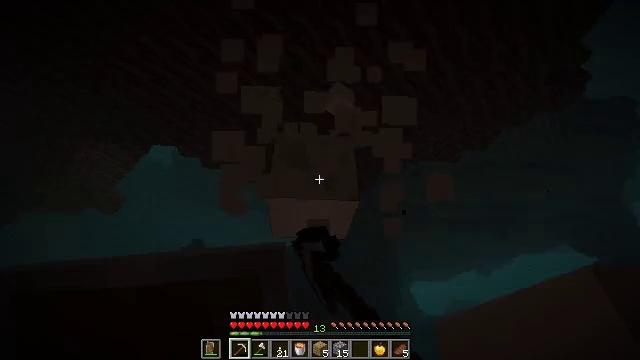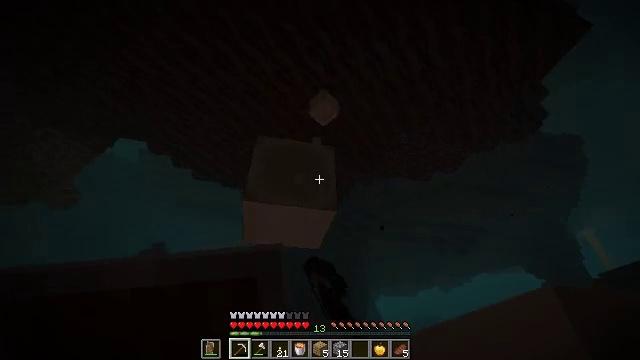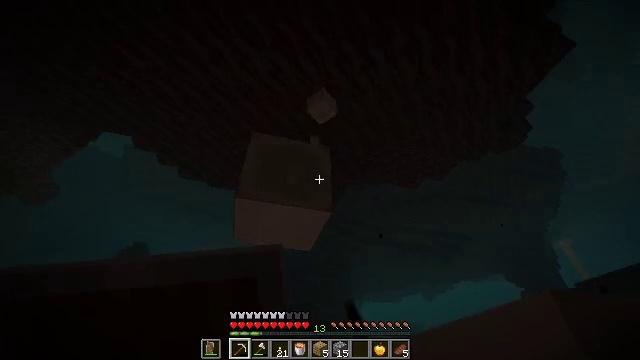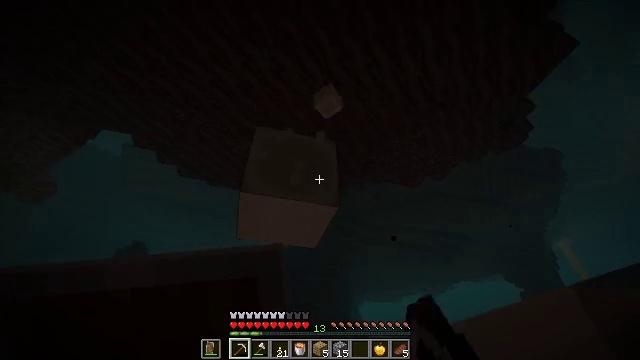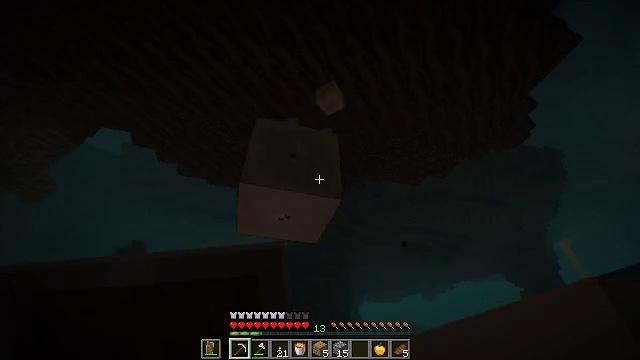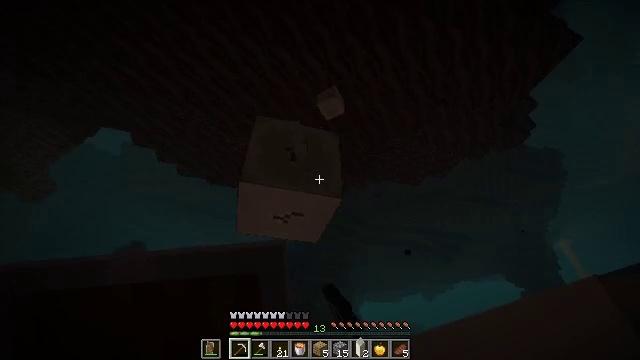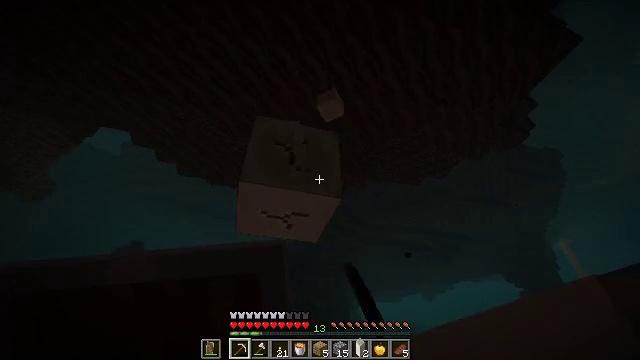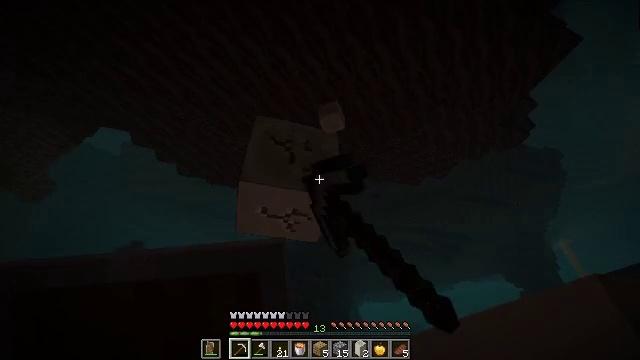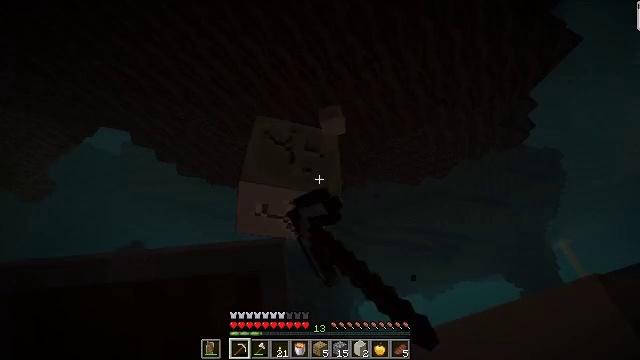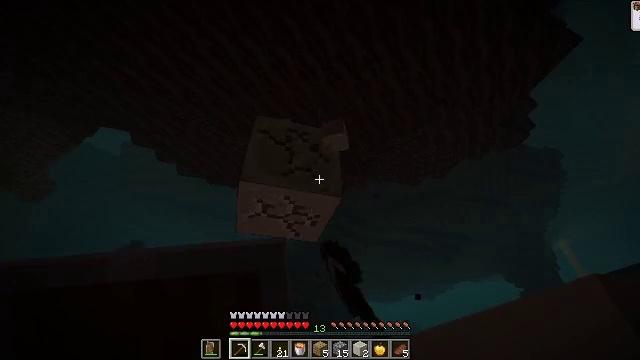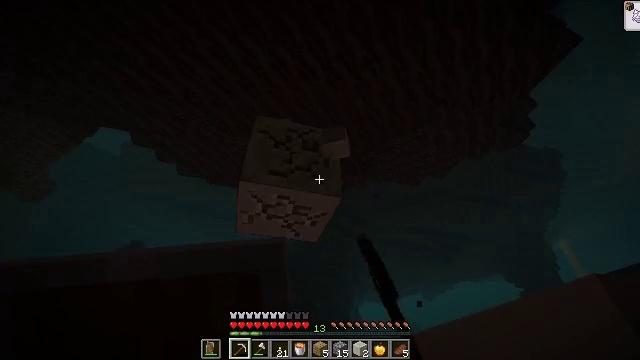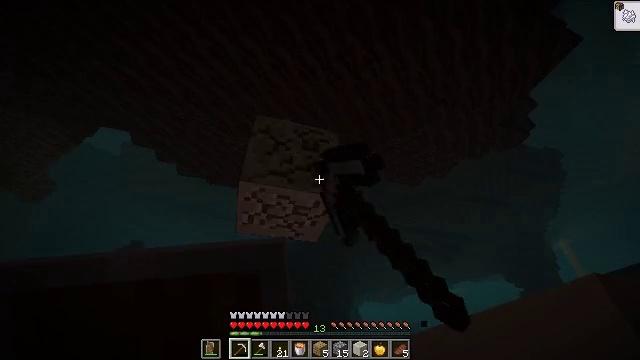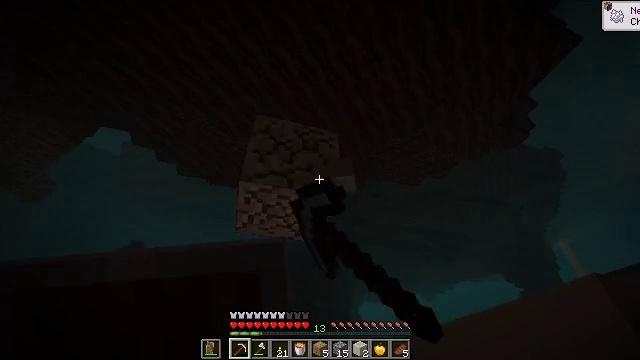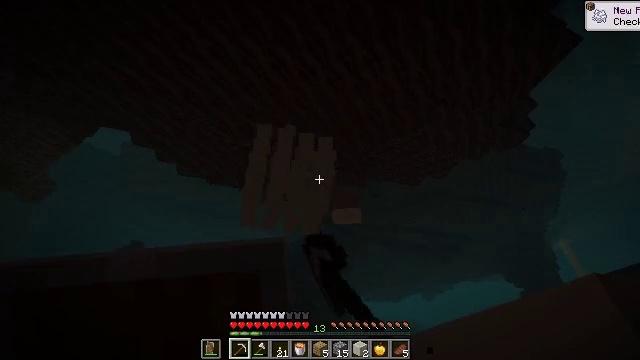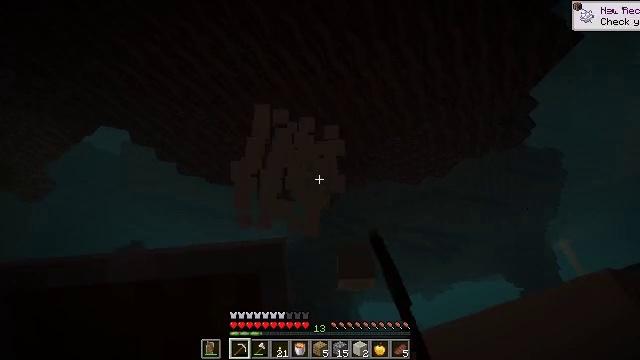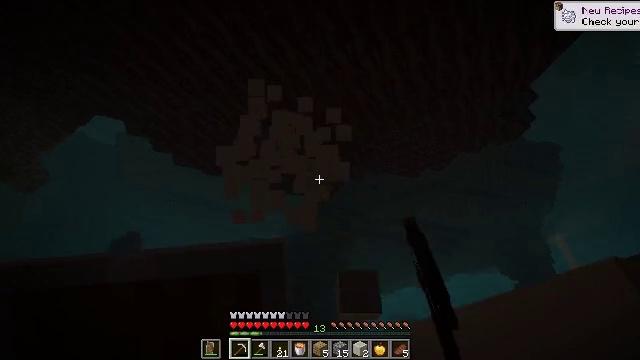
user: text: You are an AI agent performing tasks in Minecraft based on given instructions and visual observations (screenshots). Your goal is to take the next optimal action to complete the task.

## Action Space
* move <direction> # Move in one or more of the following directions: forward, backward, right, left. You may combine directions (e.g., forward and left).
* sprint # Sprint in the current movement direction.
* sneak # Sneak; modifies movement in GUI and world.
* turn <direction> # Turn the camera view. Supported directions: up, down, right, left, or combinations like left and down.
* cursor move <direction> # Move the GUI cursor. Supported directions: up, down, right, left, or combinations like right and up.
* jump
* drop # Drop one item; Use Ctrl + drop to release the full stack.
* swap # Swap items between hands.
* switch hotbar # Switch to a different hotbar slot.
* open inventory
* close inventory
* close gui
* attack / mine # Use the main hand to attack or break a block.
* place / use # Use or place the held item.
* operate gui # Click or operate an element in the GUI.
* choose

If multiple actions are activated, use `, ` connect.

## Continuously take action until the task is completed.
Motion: motion action
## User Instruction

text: Gather bone block for bone meal.
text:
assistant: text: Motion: move forward and move left, turn right and up, attack / mine
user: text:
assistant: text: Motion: move forward and move left, turn right, attack / mine
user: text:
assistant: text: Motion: move forward, attack / mine
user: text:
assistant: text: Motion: attack / mine
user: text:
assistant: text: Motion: attack / mine
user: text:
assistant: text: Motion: attack / mine
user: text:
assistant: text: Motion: attack / mine
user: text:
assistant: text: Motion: attack / mine
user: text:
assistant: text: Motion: attack / mine
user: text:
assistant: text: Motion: attack / mine
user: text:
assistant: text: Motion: attack / mine
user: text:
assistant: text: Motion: attack / mine
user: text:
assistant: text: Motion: attack / mine
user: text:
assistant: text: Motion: move forward, attack / mine
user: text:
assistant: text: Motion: move forward, turn down, attack / mine
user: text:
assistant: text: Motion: move forward and move left, turn right and down, attack / mine
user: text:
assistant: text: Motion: move forward and move left, turn right and down, attack / mine
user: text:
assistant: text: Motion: move forward and move left, turn right and down, attack / mine
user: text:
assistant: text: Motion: move forward and move left, turn right and down, attack / mine
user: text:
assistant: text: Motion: attack / mine
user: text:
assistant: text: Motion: attack / mine
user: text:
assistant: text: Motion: attack / mine
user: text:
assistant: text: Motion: attack / mine
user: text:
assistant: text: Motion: attack / mine
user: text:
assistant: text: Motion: attack / mine
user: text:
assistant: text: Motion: attack / mine
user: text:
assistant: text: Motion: attack / mine
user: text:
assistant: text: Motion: attack / mine
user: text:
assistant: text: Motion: attack / mine
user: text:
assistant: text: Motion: attack / mine